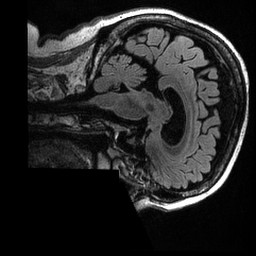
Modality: T2w
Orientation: sagittal
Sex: female
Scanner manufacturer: ge
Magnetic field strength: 3 T
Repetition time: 6 s
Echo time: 0.1272 s